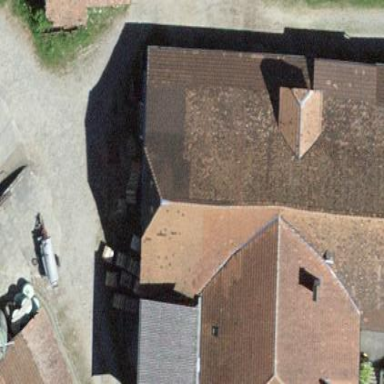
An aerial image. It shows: Guest house located on farm.